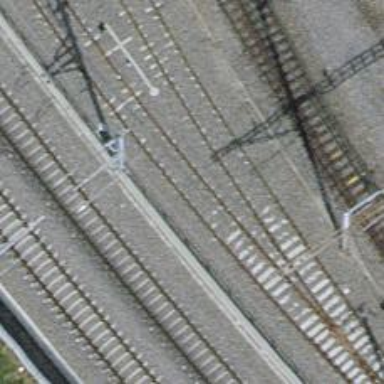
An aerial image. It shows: Disused railway yard with one track and contact line electrification.